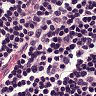
Metastatic tissue present: no